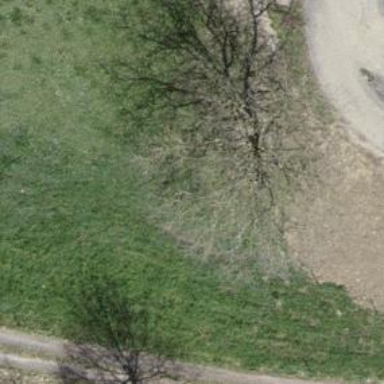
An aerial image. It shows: Broadleaved tree with lush foliage.